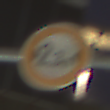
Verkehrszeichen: TatsaechlicheBreite2Komma3
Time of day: Night
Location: Outdoor (Urban)
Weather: PartlyCloudy
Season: NotSpecified
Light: Artificial